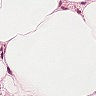
Metastatic tissue present: no